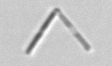
Label: Nanoneis